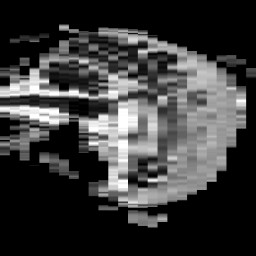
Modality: ADC
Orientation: sagittal
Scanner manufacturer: philips
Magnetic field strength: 3 T
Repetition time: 4.058 s
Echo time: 0.06008 s